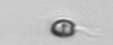
Label: Pyramimonas